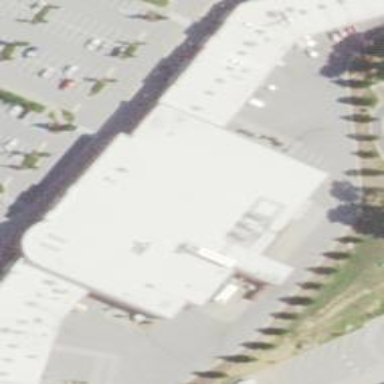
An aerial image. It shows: Supermarket.